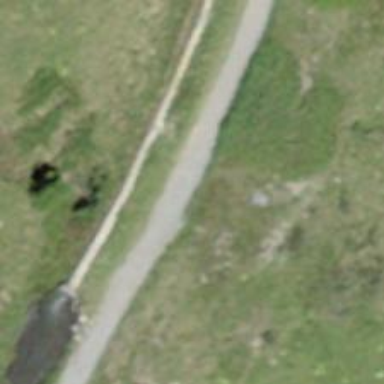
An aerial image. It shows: Compacted path road.